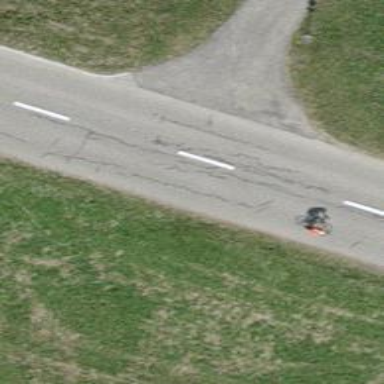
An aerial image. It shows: Asphalt road classified as tertiary.